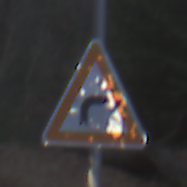
Verkehrszeichen: KurveRechts
Umgebung: Outdoor, Nature
Tageszeit: MorningAfternoon
Wetter: Overcast
Licht: Natural
Jahreszeit: Winter
Kontrast: LowContrast